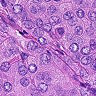
Metastatic tissue present: yes